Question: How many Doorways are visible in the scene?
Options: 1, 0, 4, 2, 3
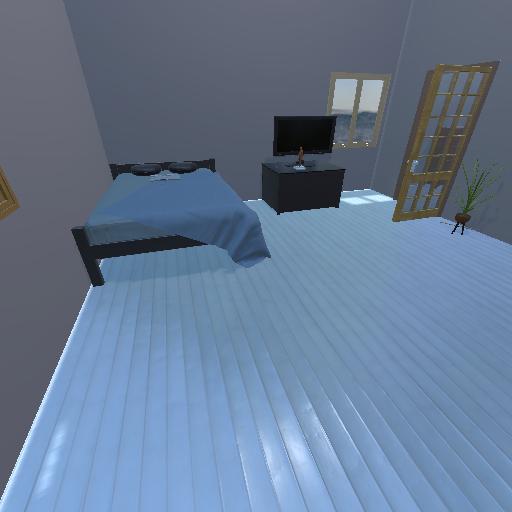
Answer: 1